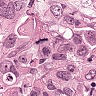
Metastatic tissue present: yes